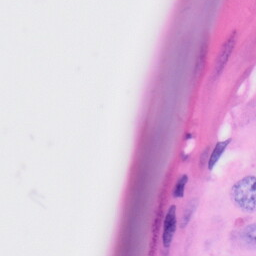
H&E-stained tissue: Skin